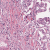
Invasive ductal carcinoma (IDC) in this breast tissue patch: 1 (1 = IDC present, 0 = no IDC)